Question: Let say we have the following form code
'''
<form action="post" method="post" name="form">
Your Name : <input name="name" type="text" id="name">
<input type="submit" name="Submit" value="Submit">
</form>
'''
what if i want it to be viewed as image
Why ! in fact i've text-area where i will put some HTML codes and i want the output of that code appears normally as web-browser view but as image , means no way to click on it or operate just appears as image
I do not know if it possible or not but i wonder it it can be and here is example for exactly how this forms i wants to appears

output of the html codes appears as image
so any method any help any function or class can do like this ?!
Thanks
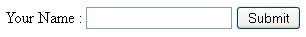
Answer: You can do it two ways
1. Put and transparent block element over it (position: absolute and so on)
2. disable every input element (disabled:disabled attribute)
see:
<URL>